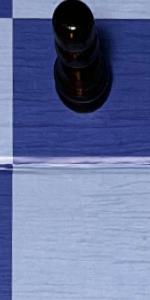
Label: Empty